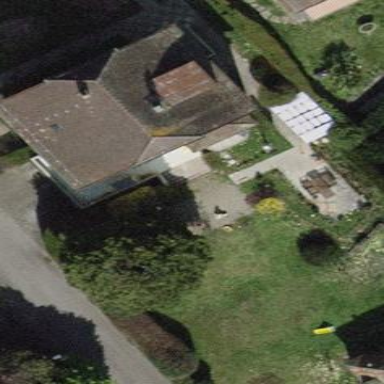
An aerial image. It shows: Detached building.